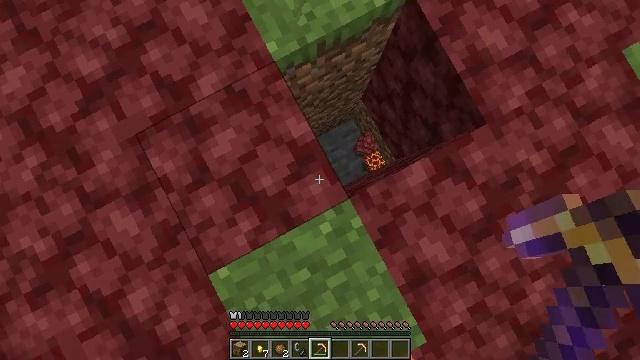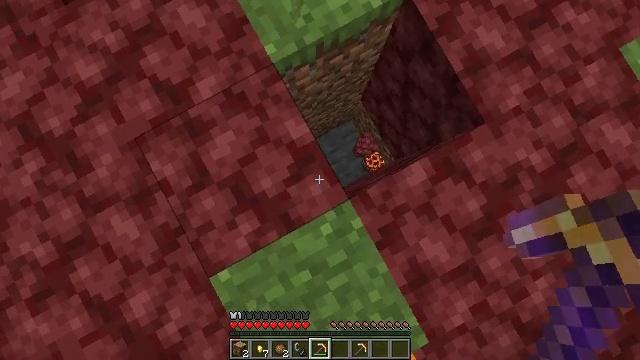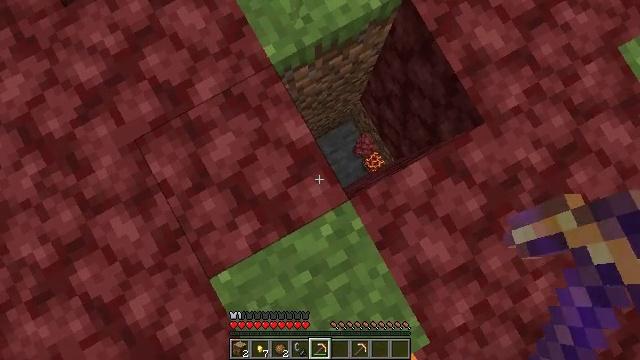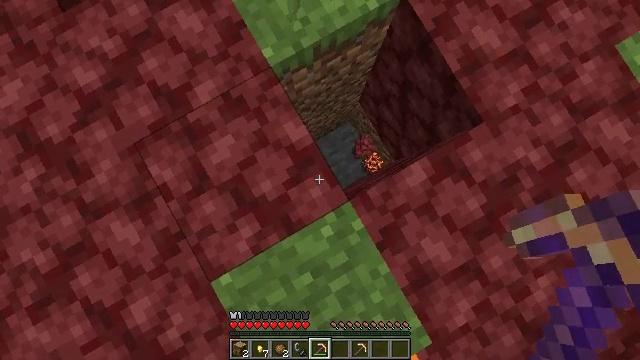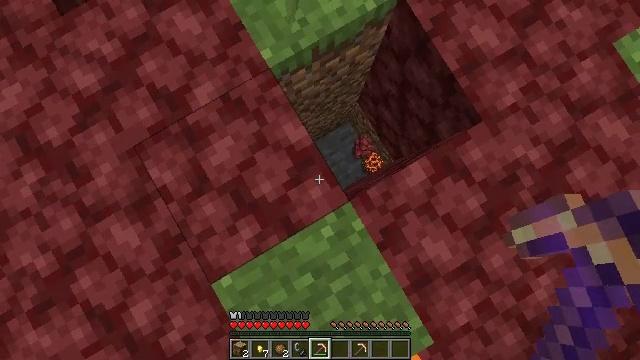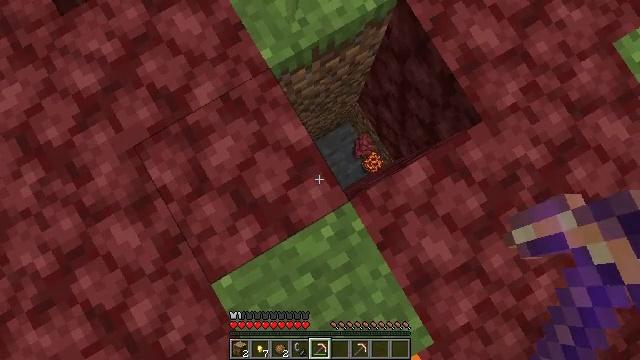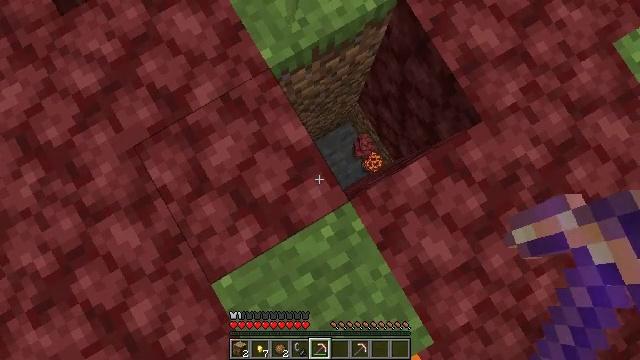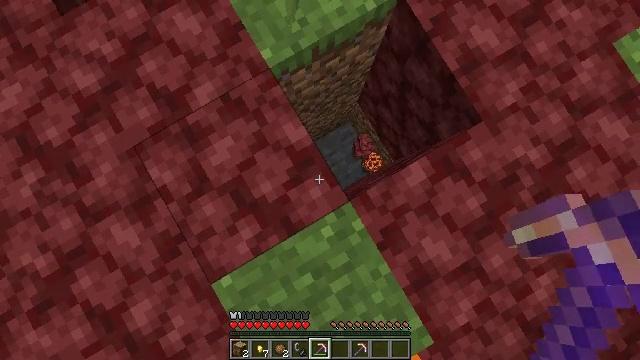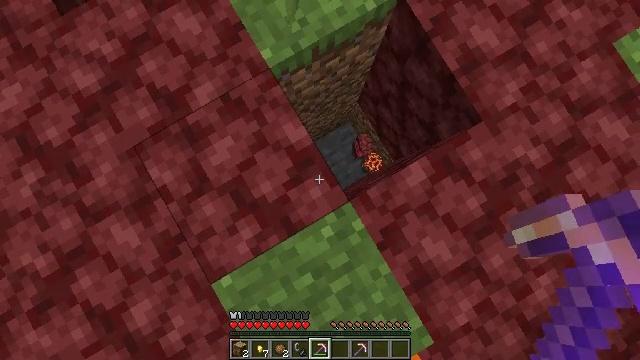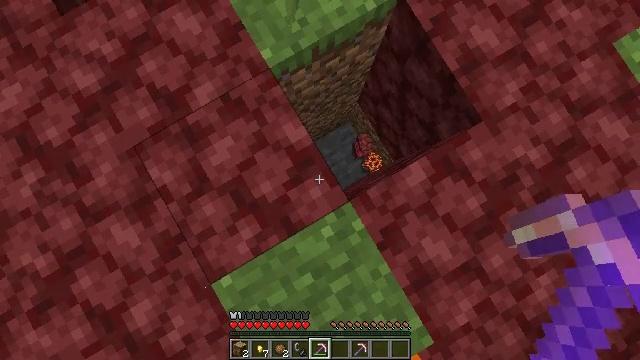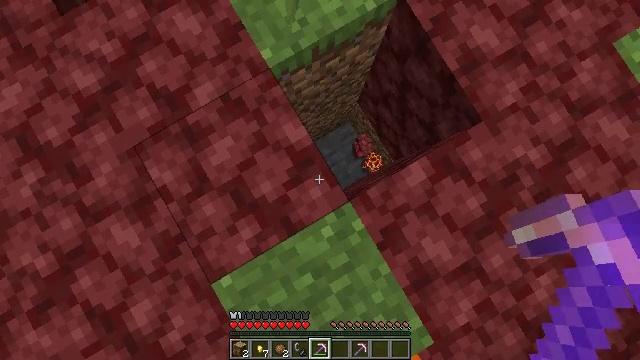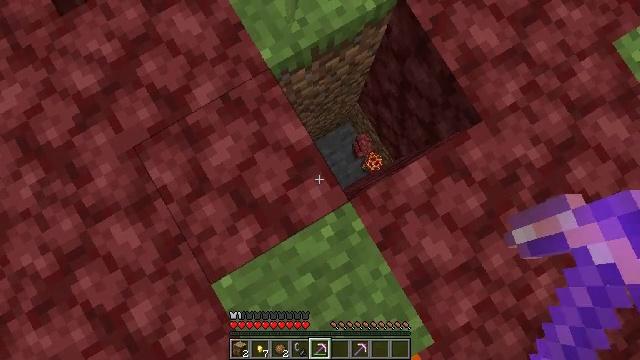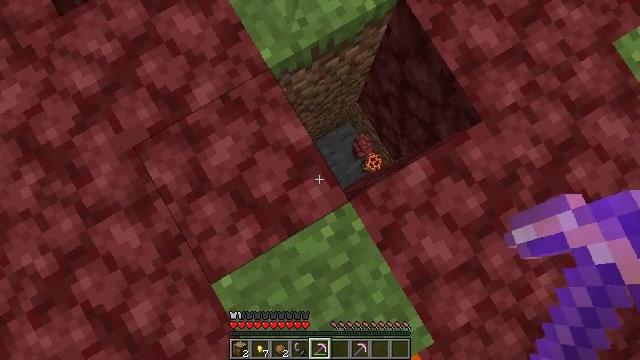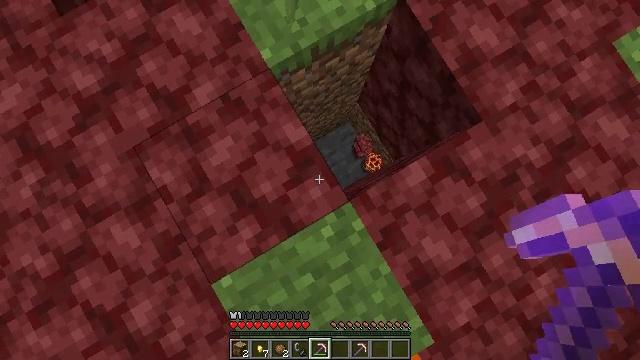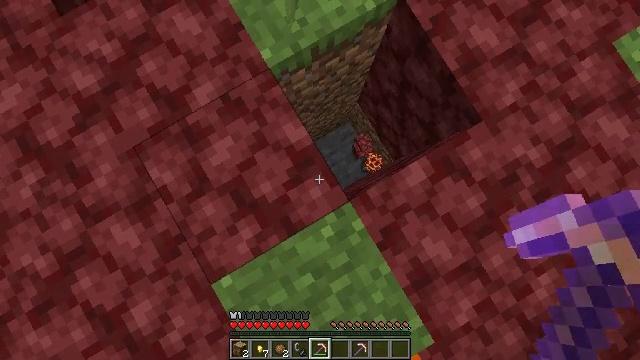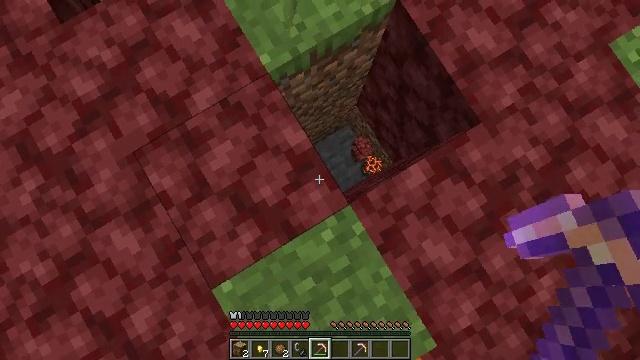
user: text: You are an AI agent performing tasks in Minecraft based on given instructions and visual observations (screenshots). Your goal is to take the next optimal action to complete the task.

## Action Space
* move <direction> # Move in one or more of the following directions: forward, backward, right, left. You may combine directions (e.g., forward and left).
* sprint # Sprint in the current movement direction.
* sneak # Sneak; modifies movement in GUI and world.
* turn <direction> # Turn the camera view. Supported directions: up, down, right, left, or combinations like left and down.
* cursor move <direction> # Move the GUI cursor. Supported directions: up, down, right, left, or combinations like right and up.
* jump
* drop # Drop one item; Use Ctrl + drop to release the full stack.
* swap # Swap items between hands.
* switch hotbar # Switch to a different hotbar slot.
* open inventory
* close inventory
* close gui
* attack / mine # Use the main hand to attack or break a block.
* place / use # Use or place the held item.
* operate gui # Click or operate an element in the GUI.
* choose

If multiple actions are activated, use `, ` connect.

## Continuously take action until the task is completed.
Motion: motion action
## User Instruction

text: Break the grass block.
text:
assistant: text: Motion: no_op
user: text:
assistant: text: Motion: no_op
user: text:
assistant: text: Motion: no_op
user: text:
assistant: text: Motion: no_op
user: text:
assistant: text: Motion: no_op
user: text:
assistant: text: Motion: no_op
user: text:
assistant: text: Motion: no_op
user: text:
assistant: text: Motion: no_op
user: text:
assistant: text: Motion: no_op
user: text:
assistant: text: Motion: no_op
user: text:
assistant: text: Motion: no_op
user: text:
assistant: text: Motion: no_op
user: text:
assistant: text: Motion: no_op
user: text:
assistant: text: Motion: no_op
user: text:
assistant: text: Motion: no_op
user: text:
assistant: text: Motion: turn right and up
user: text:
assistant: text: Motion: turn right and up
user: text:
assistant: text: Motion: turn right and up
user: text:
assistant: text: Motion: turn right and up
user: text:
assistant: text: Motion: turn right and up
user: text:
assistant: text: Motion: no_op
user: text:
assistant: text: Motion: no_op
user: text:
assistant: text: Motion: no_op
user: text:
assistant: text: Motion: no_op
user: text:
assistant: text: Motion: turn right
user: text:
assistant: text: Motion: turn right
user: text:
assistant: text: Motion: turn right
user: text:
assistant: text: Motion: turn right
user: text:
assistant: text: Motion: turn right
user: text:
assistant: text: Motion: turn right